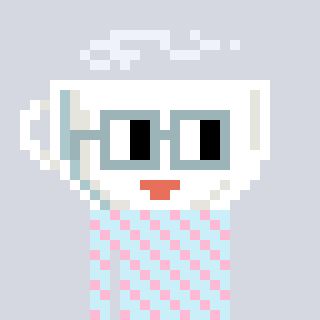
a pixel art character with square dark gray glasses, a mug-shaped head and a cold-colored body on a cool background